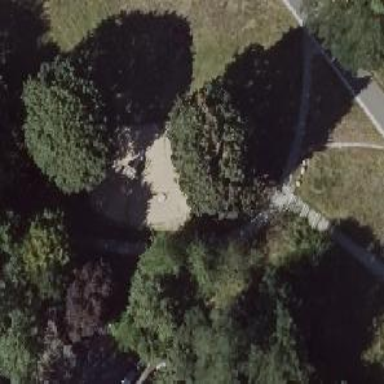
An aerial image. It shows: Playground area for leisure activities on the land.